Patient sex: F
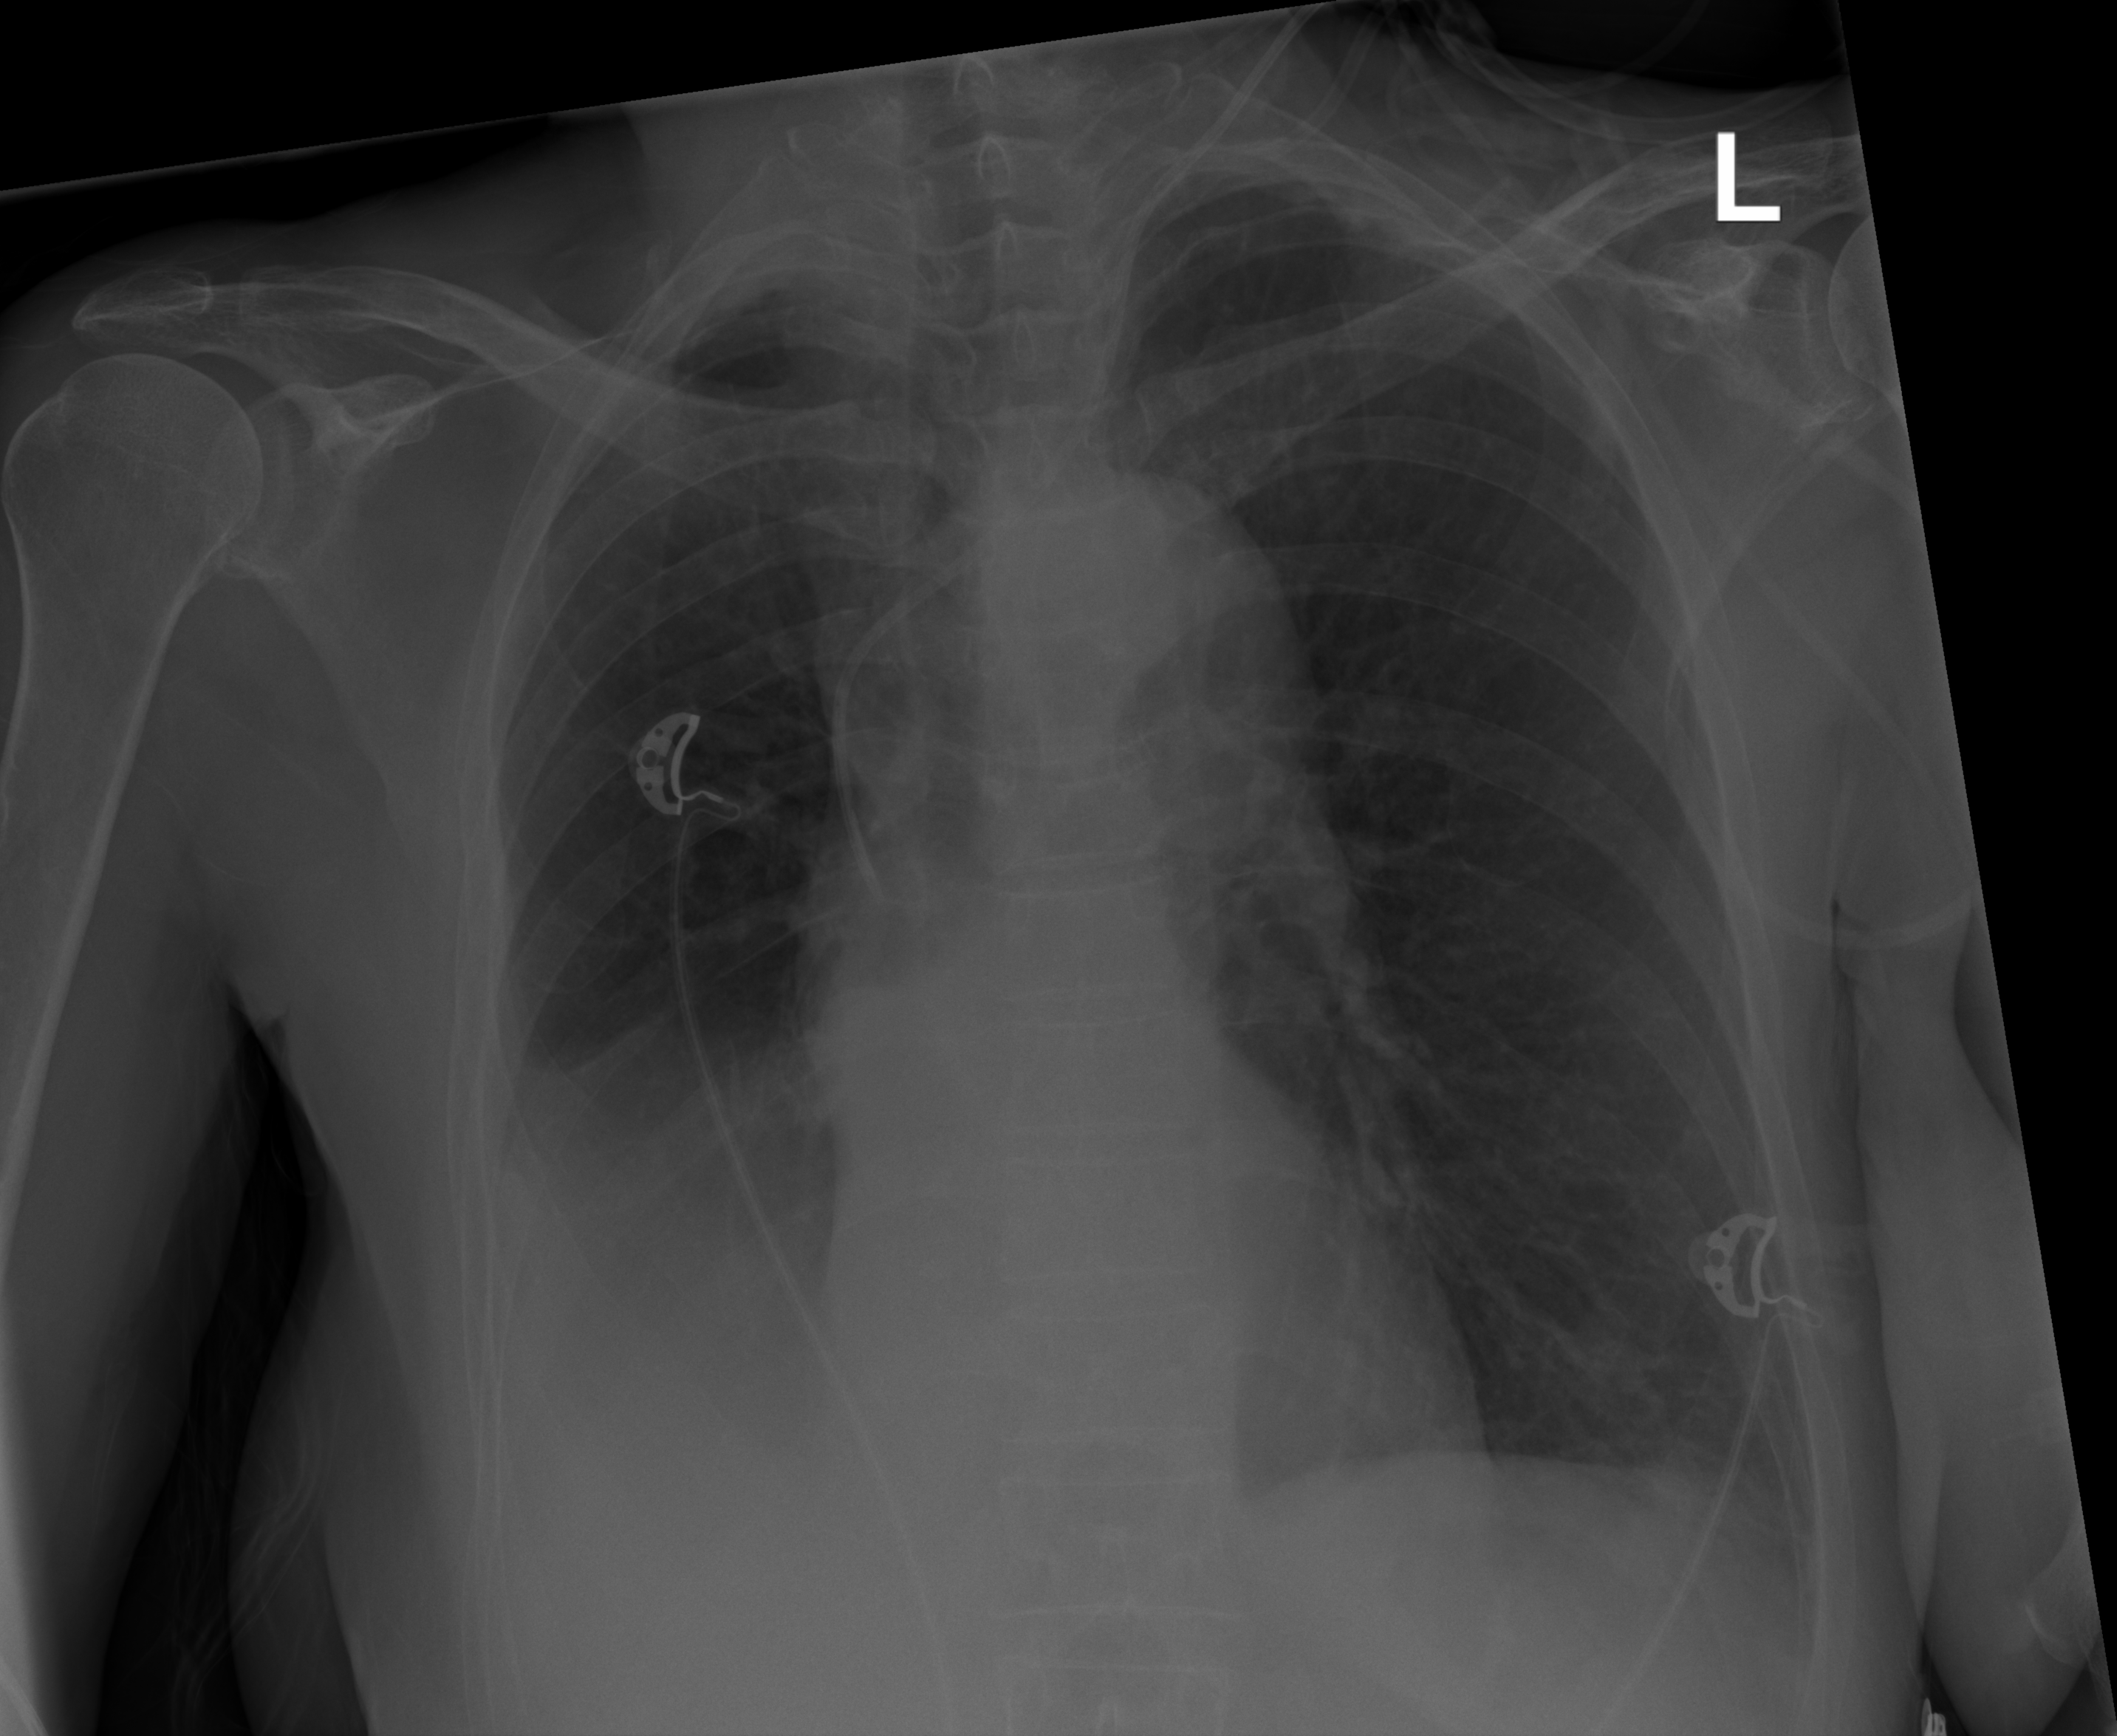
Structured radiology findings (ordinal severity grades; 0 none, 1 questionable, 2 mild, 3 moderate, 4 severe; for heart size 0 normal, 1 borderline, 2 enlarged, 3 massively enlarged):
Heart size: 1
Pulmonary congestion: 0
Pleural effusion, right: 3
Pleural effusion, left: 2
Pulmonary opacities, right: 0
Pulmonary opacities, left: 0
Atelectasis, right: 3
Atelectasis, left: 2